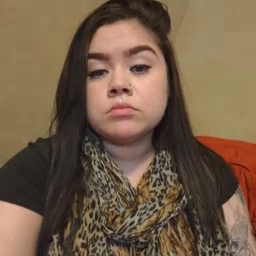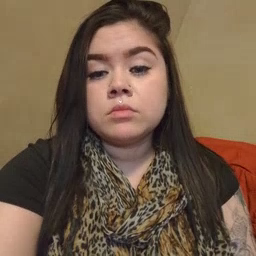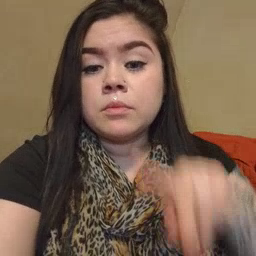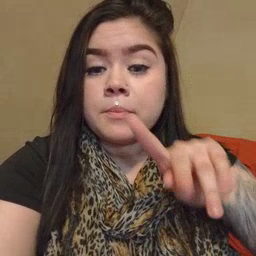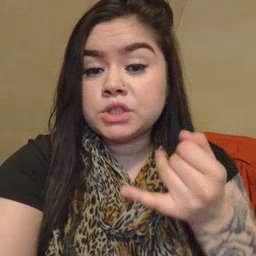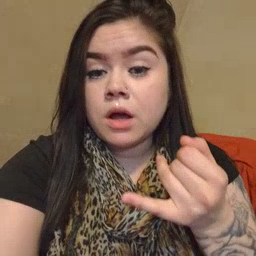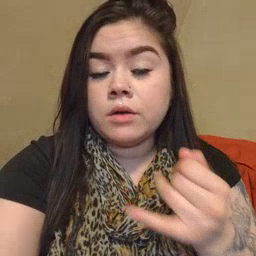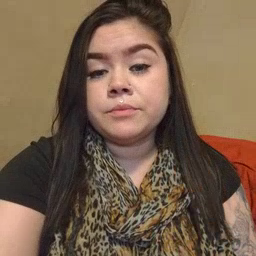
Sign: pajamas